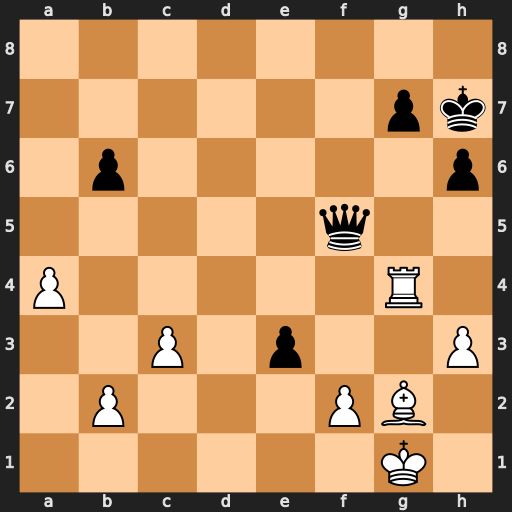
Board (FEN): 8/6pk/1p5p/5q2/P5R1/2P1p2P/1P3PB1/6K1
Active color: w
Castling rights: -
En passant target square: -
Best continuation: Be4 g6 Bxf5